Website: walmart
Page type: customer-info-address
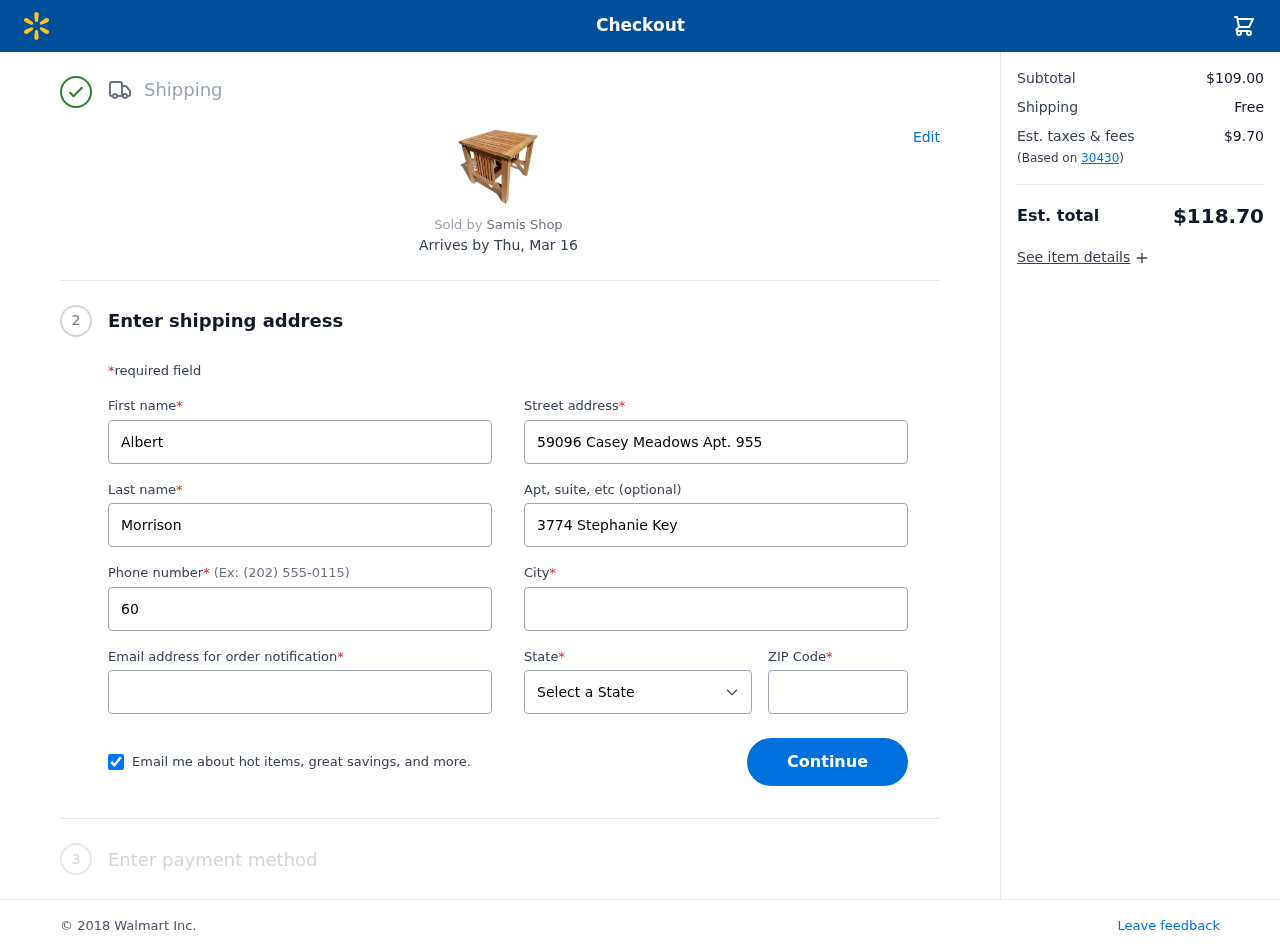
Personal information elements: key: PII_CITY
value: Allisontown
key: PII_EMAIL
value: amorrison@yahoo.com
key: PII_FIRSTNAME
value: Albert
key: PII_LASTNAME
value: Morrison
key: PII_PHONE
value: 6015242898
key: PII_POSTCODE
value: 30430
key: PII_STATE
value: Texas
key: PII_STREET
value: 59096 Casey Meadows Apt. 955
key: PII_STREET2
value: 3774 Stephanie Key
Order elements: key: ORDER_DELIVERY_DATE
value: Thu, Mar 16
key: ORDER_SUBTOTAL
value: $109.00
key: ORDER_SHIPPING_COST
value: Free
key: ORDER_TAX
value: $9.70
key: ORDER_TOTAL
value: $118.70